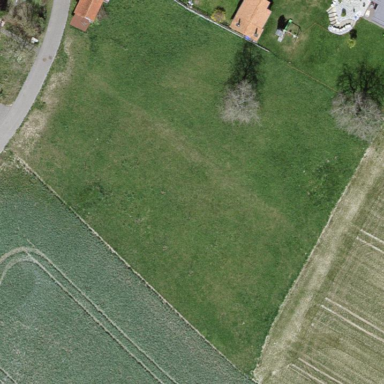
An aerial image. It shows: Area covered with grass.